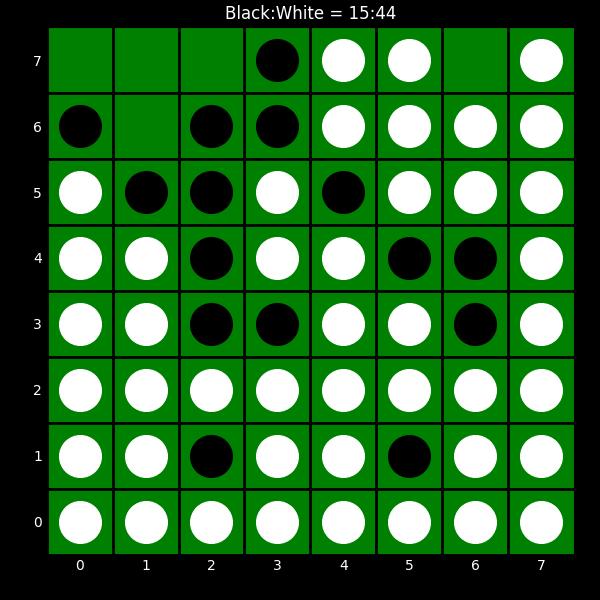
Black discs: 15
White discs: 44